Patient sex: M
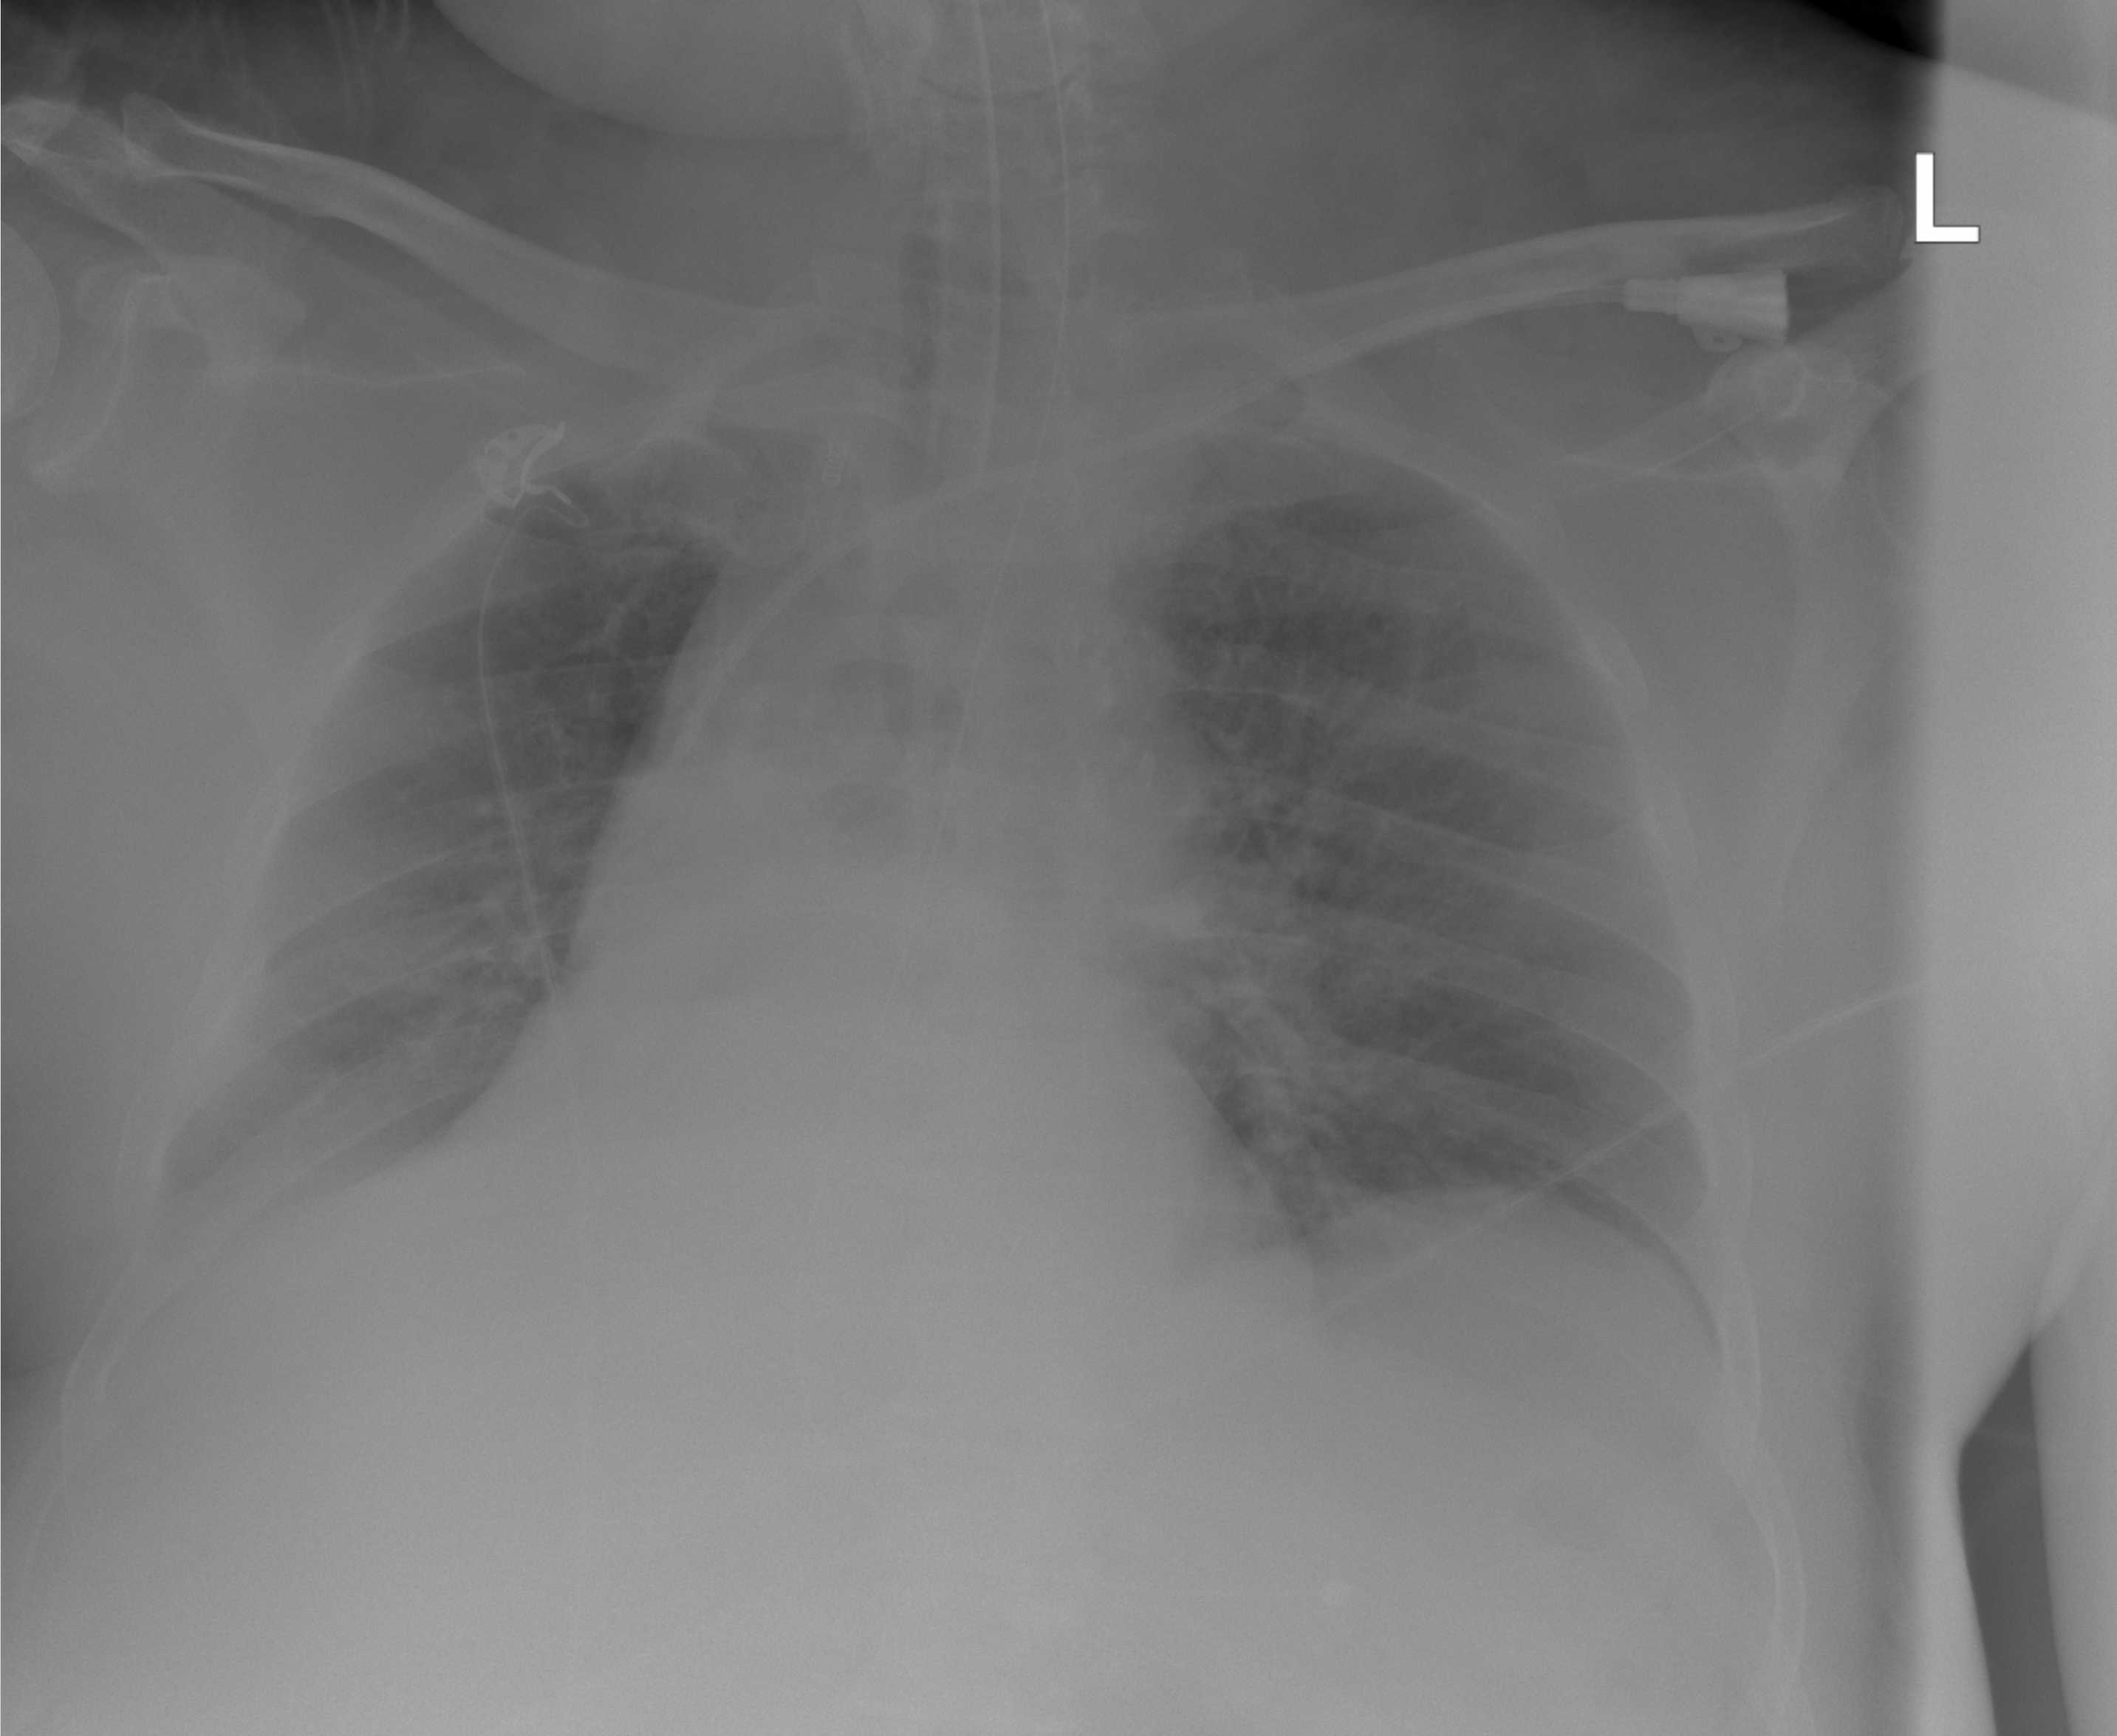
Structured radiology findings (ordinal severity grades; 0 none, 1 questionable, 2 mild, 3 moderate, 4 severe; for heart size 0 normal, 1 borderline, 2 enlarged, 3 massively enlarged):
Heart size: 0
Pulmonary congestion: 2
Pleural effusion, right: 0
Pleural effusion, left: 0
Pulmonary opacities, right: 0
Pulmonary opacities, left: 0
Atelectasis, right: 0
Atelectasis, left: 0